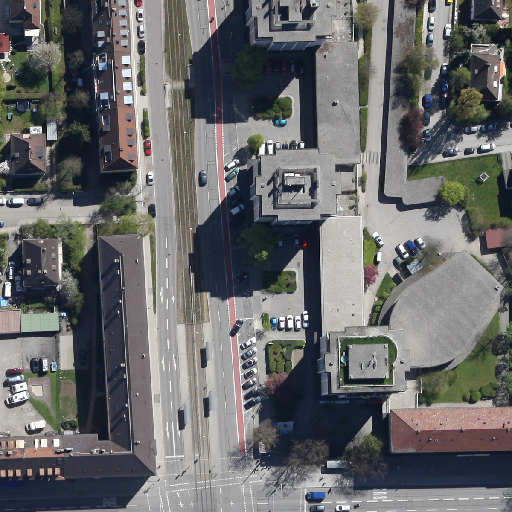
Referring expression: car in the parking area